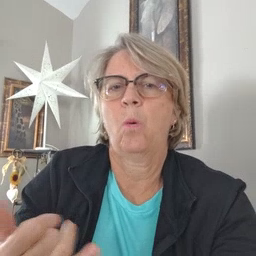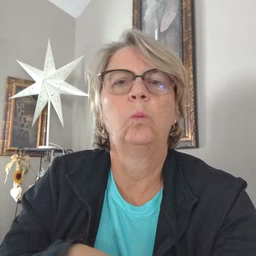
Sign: now